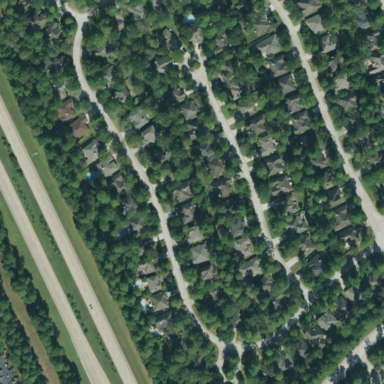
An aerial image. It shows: Residential neighbourhood.